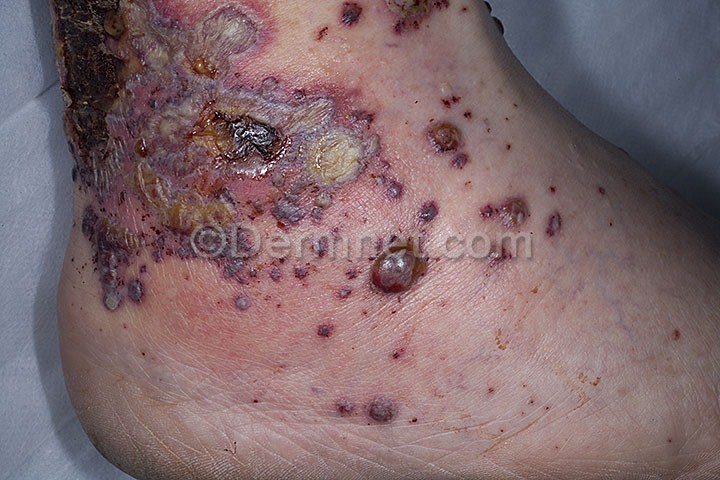
Disease: Vasculitis Photos